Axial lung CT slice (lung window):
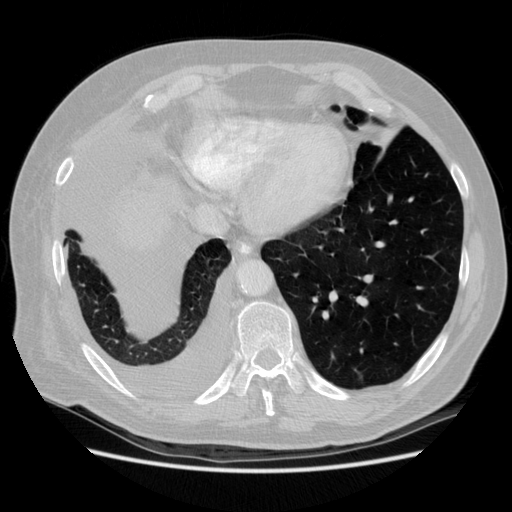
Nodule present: yes
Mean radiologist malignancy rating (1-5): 3